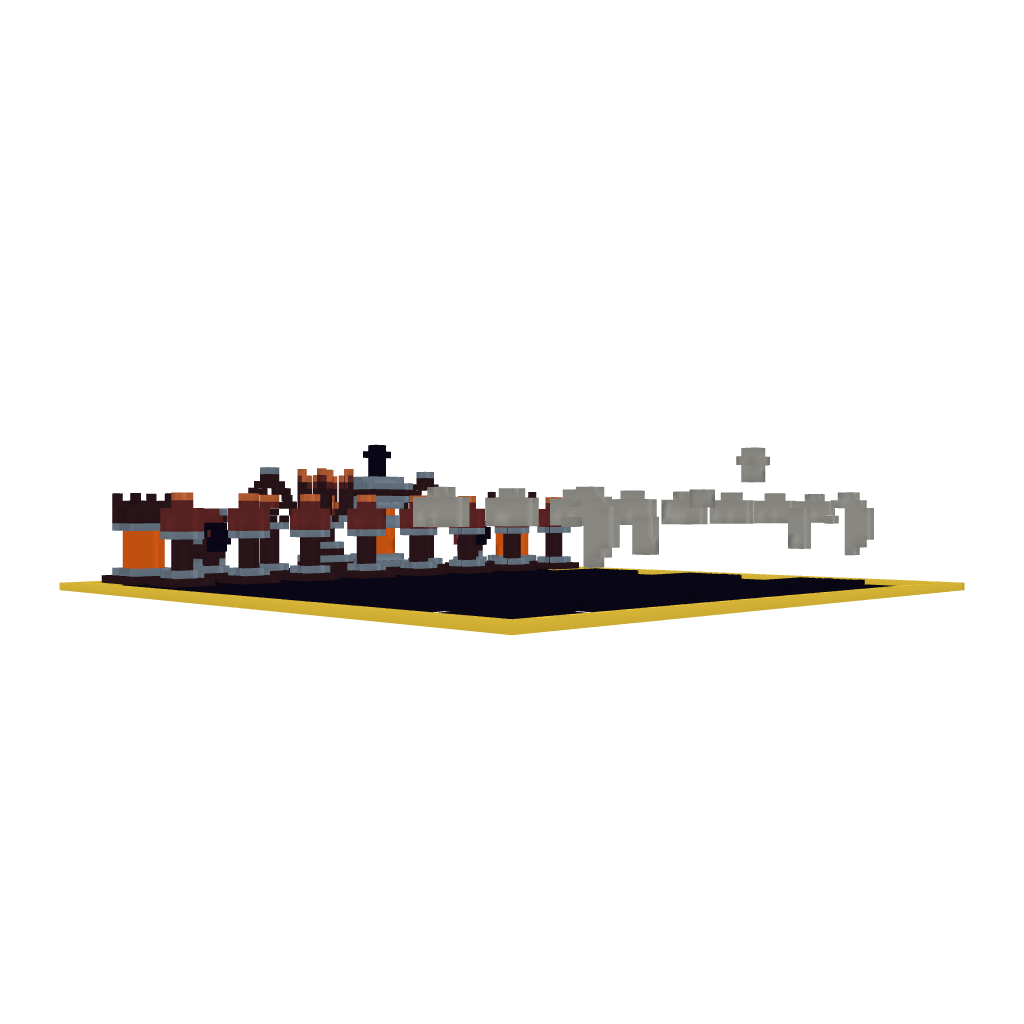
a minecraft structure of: Giant Chess Set